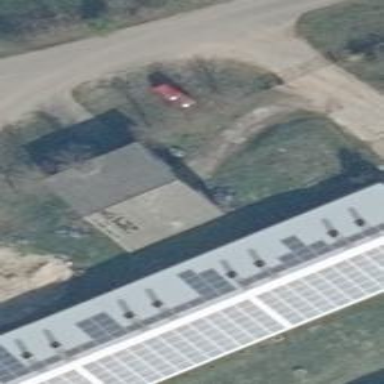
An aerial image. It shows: Building equipped with small solar photovoltaic panel for electricity generation.